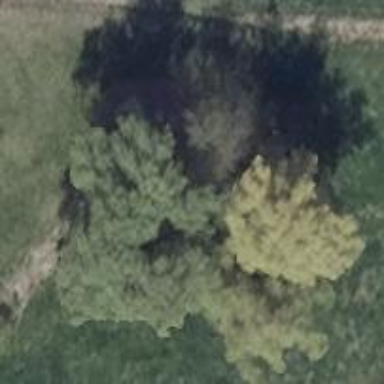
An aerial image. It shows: Deciduous tree with broadleaved leaves.